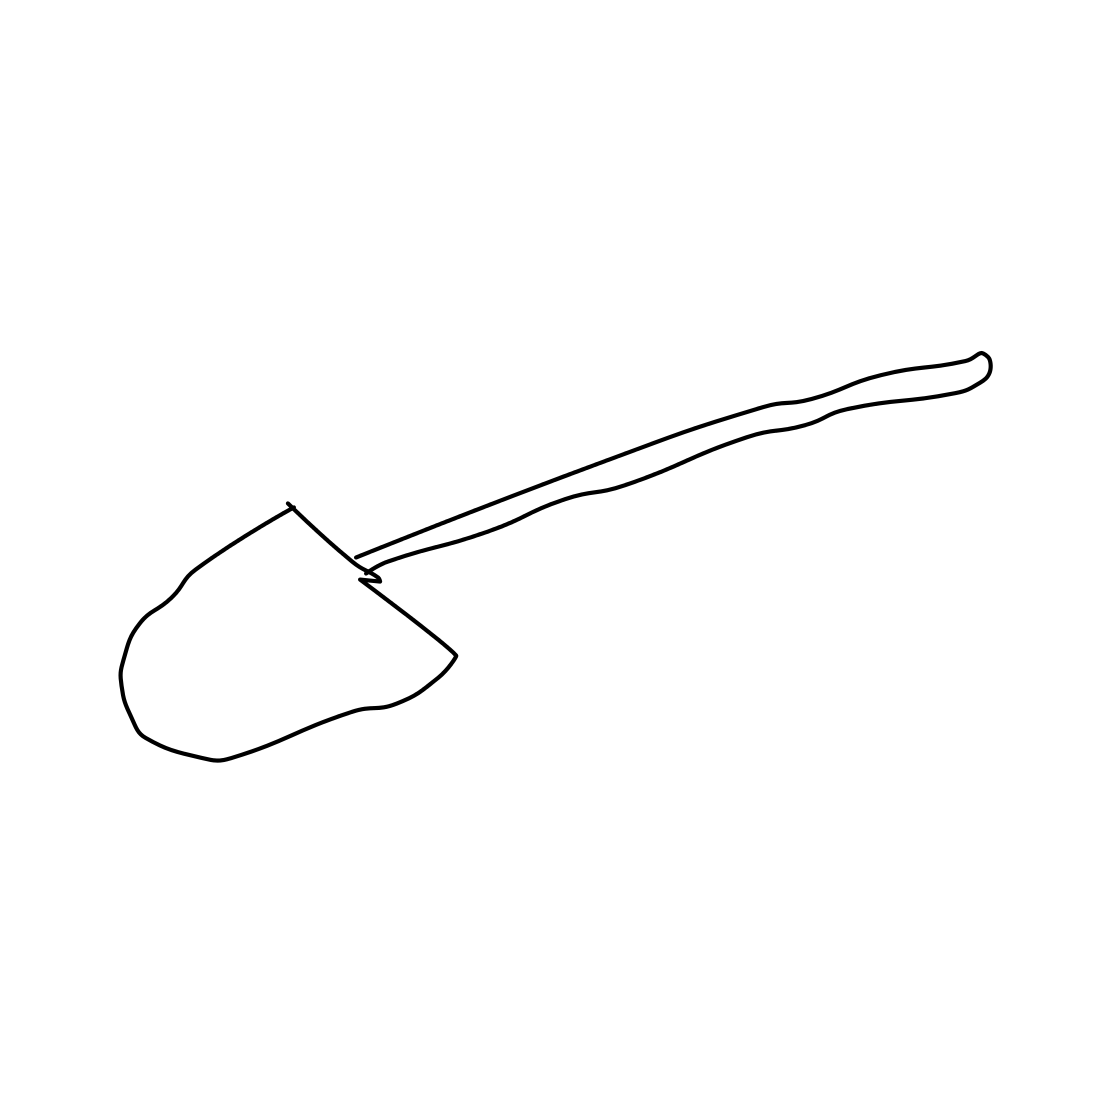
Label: shovel